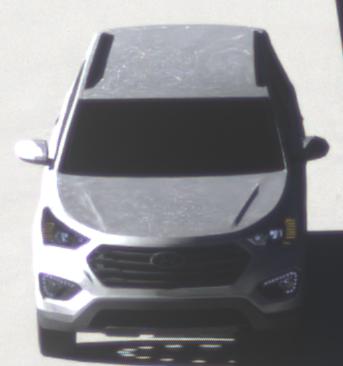
Make: Hyundai
Model: Santa Fe 2.4 GDI
Detailed model: Santa Fe (DM)
Model produced from: 2017/08
Model produced until: 2018/01
Doors: 5
Color: white
Road condition: dry road
Daytime: morning or afternoon
Contrast: high contrast